Group 1:
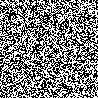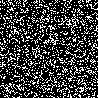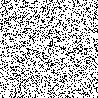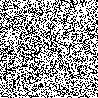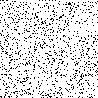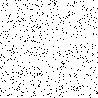
Group 2:
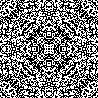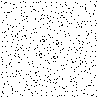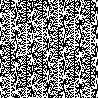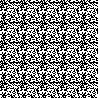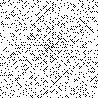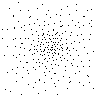
Rule separating the two groups: Random arrangement of pixels vs. not so.
Concepts: disorder, entropy, order, pattern_or_random
Comments: By "random" we mean it's reasonable to expect each pixel in the image was chosen with a constant, consistent chance of being black or white.
Author: Aaron David Fairbanks